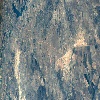
Label: land